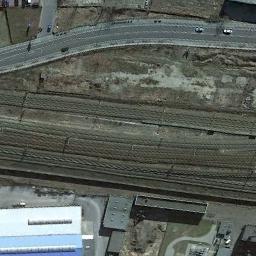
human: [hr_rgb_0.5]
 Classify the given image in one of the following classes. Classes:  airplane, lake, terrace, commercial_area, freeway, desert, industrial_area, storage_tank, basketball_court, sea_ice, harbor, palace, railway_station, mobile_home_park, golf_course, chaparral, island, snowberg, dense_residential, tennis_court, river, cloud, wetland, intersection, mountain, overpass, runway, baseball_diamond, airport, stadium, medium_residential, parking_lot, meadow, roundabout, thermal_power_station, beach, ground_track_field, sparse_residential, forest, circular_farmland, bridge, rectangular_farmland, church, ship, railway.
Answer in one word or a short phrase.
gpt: railway